Field crop: tomato
Growth stage: 1
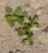
Species: portulaca